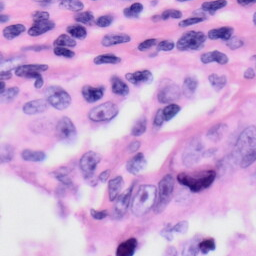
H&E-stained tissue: Skin